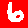
Digit: 6